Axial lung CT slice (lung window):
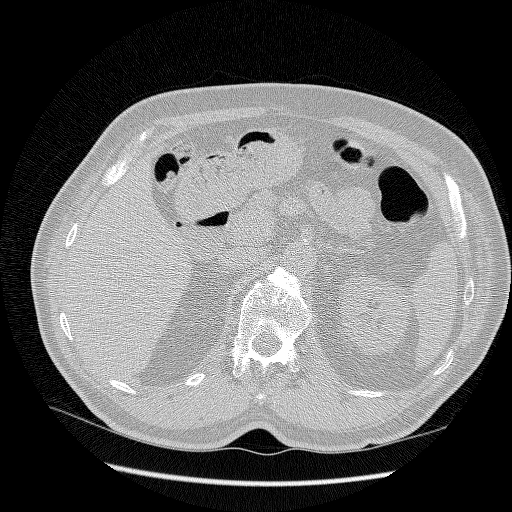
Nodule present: no